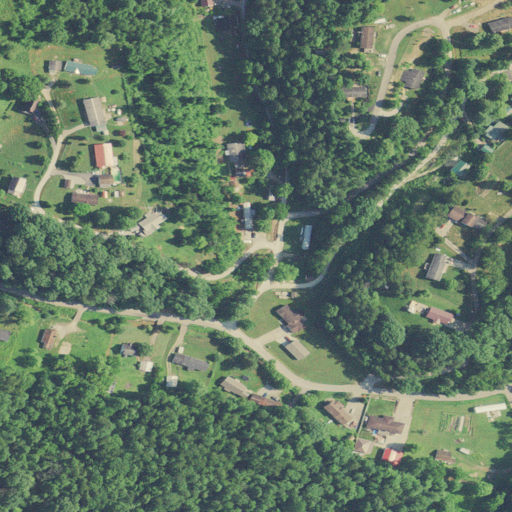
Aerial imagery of valley in West Virginia named Scott Hollow containing open development, low intensity development, deciduous forest, mixed forest, grassland, medium intensity development, and pasture